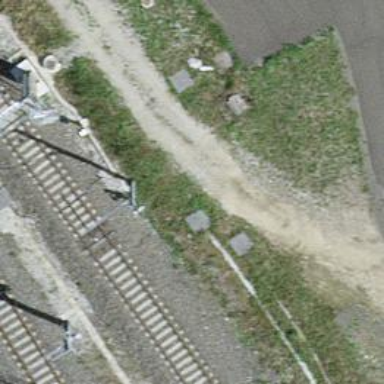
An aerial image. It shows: Catenary mast for power lines.